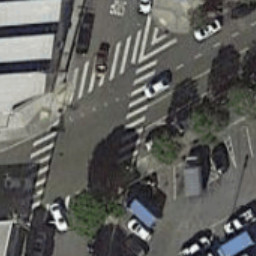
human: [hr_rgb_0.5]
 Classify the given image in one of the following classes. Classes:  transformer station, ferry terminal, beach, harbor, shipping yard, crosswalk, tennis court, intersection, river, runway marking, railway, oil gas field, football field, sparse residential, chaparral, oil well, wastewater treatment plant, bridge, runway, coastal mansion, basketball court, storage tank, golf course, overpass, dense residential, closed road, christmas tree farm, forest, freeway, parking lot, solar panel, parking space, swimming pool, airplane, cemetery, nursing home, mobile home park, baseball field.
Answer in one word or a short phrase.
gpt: crosswalk